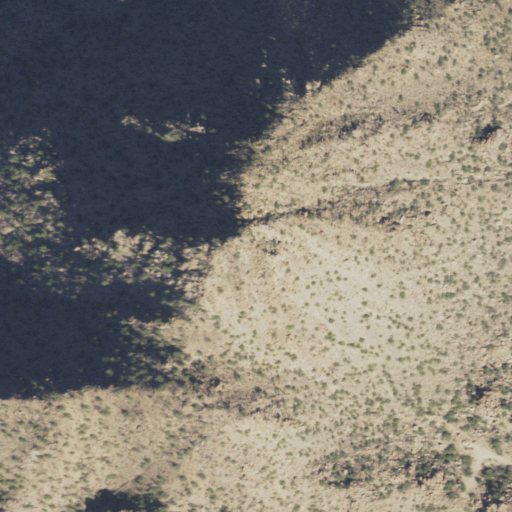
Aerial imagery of mountain in Arizona named Pyramid Peak containing only shrub